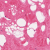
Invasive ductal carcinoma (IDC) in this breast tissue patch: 0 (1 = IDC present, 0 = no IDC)